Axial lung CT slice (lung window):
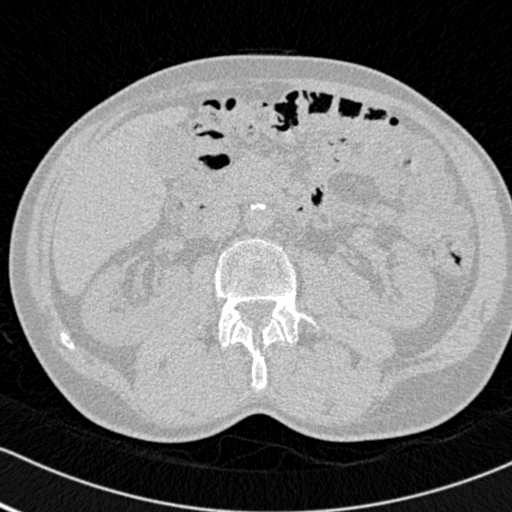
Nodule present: no